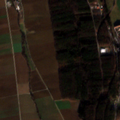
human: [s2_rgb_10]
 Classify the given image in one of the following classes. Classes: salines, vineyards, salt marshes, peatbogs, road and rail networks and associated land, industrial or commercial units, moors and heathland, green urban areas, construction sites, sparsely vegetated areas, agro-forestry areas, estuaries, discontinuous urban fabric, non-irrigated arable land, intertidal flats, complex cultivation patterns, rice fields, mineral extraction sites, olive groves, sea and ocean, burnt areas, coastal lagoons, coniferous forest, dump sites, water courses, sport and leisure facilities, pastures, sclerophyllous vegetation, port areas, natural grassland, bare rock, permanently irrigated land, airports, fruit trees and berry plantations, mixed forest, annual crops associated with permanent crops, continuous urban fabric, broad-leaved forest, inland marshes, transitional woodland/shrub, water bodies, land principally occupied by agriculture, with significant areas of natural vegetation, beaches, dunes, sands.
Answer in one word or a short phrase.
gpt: discontinuous urban fabric, non-irrigated arable land, complex cultivation patterns, broad-leaved forest